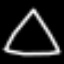
Label: square